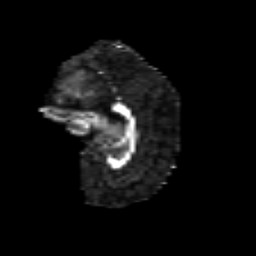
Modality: FA
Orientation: sagittal
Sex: female
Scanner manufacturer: siemens
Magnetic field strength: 3 T
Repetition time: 5 s
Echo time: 0.071 s